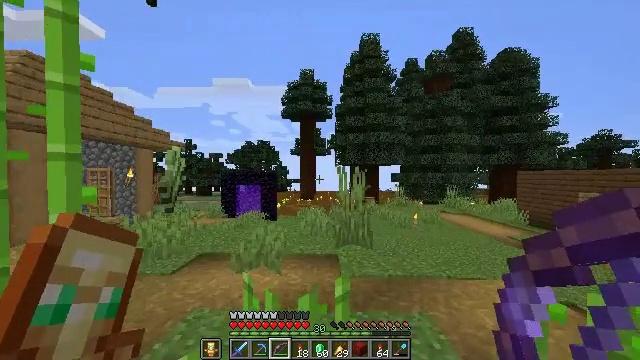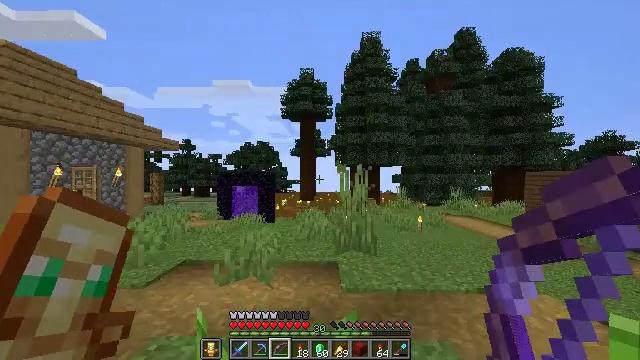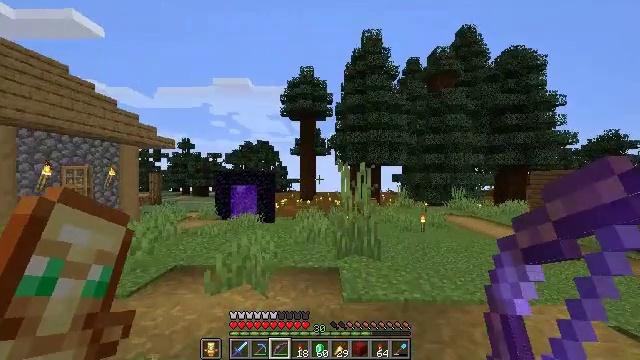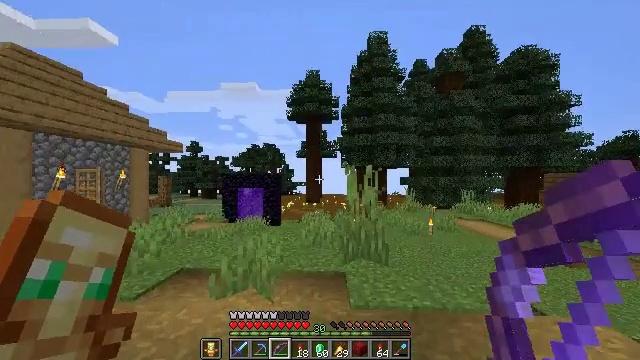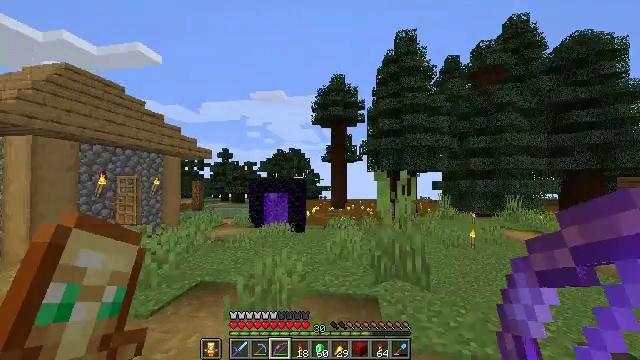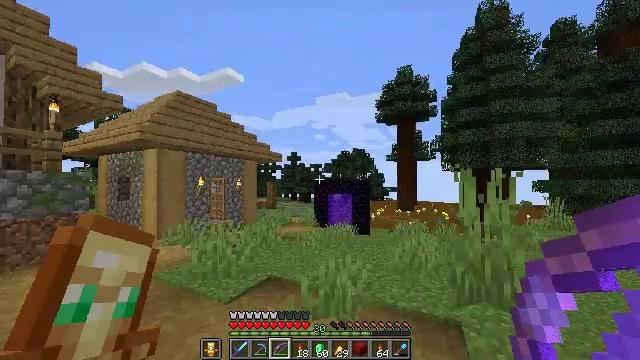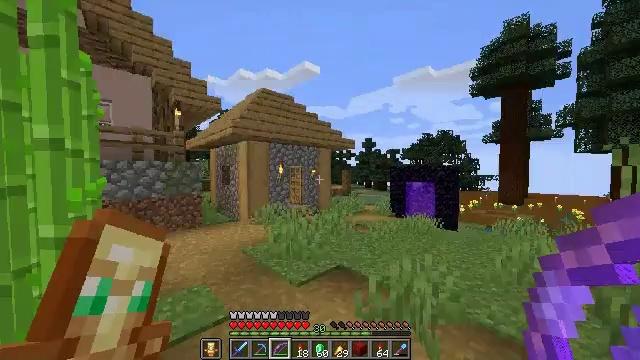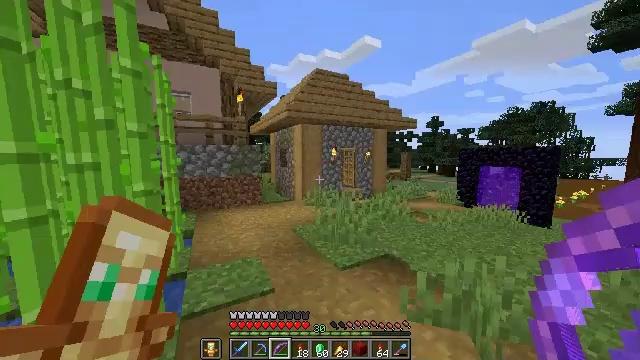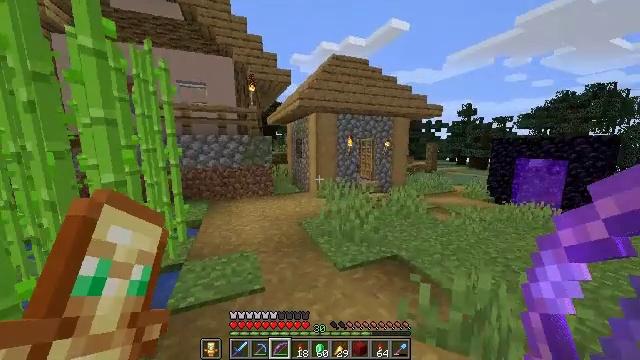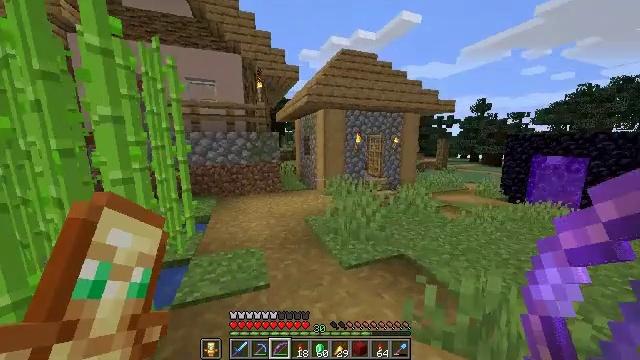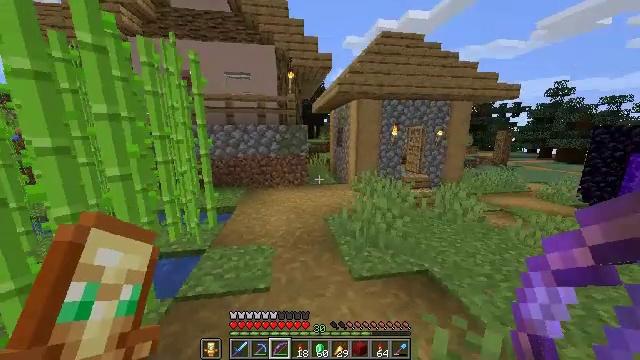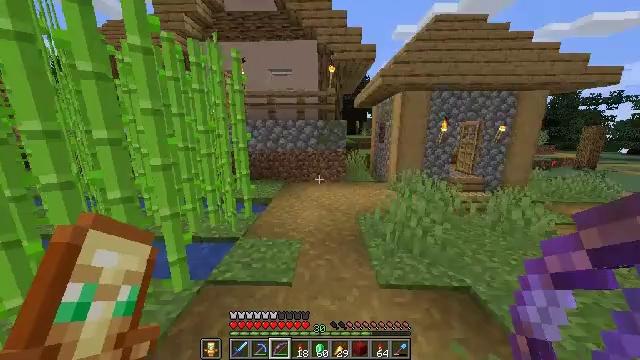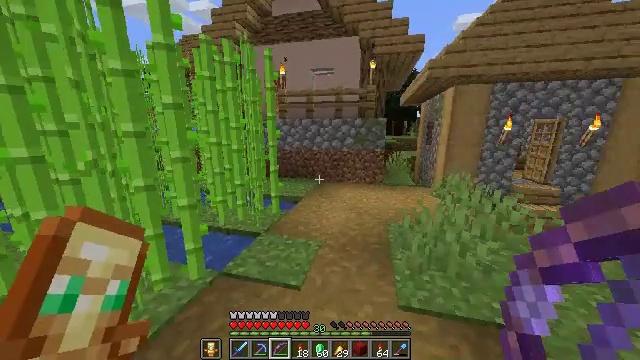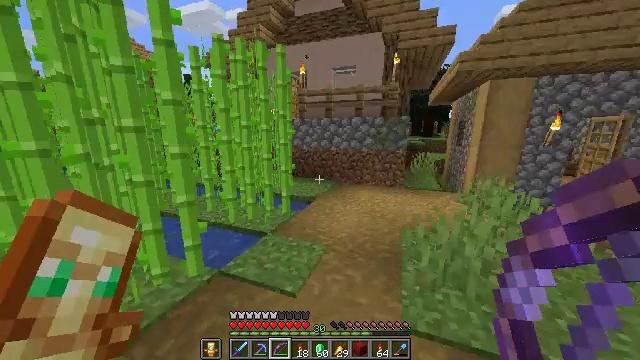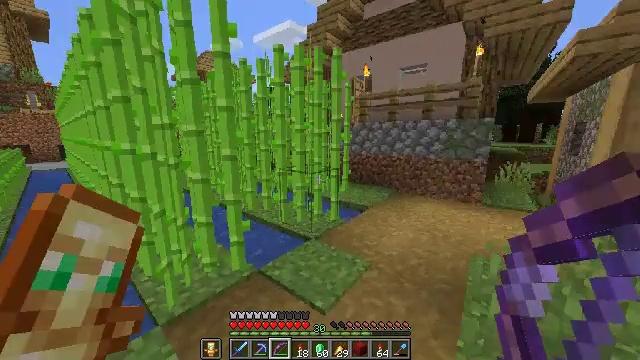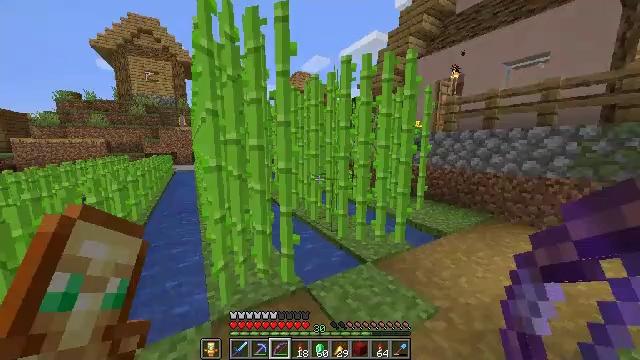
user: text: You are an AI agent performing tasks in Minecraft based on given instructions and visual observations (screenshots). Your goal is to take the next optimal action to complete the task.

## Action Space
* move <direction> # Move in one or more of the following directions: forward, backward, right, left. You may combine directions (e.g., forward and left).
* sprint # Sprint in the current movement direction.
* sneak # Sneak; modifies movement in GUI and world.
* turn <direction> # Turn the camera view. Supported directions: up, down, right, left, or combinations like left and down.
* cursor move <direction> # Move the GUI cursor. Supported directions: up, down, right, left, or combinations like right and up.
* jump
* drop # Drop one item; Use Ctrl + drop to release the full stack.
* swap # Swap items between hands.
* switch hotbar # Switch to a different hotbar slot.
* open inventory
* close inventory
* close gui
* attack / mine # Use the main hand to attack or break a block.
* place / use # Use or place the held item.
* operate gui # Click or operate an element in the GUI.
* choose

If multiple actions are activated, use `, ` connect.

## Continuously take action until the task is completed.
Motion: motion action
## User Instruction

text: Harvest sugar cane from the plant.
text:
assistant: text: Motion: move forward, sprint
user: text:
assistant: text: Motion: move forward, sprint
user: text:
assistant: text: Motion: move forward, sprint, turn left
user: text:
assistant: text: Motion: move forward, sprint, turn left and up
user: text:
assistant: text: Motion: move forward, sprint, turn left
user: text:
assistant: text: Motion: move forward and move right, sprint, turn left and down
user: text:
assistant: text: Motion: move forward and move right, sprint, turn left and down
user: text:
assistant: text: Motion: move forward and move right, sprint, turn left and down
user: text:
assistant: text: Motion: move forward and move right, sprint, turn left
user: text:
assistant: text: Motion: move forward and move right, sprint, turn left and down
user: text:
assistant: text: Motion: move forward and move right, sprint, turn left and down
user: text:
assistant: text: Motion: move forward and move right, sprint, turn left
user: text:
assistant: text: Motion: move forward and move right, sprint, turn left
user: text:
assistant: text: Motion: move forward and move right, sprint, turn left and up
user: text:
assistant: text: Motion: move forward and move right, sprint, turn left and up
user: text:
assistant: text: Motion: move forward and move right, sprint, turn left and up
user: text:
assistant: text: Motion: move forward and move right, sprint
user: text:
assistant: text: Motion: move forward and move right, sprint, turn left and up
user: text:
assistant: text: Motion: move forward and move right, sprint, turn left
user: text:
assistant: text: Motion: move forward, sprint, turn left and up
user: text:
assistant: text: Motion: move forward, sprint, turn left and up
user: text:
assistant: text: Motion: move forward, sprint, turn left
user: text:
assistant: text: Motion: move forward, sprint, turn left
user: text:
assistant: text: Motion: move forward and move left, sprint, turn left
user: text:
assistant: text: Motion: move forward and move left, sprint
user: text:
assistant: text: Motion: move forward and move left, sprint
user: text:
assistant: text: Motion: move forward and move left, sprint
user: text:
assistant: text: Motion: turn right
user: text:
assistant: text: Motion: turn right, attack / mine
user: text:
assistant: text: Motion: attack / mine